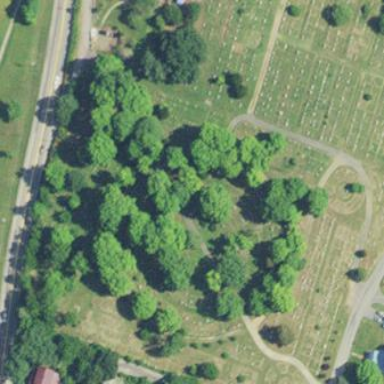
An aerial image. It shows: Graveyard area designated as cemetery.